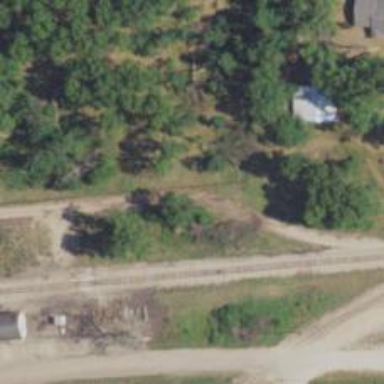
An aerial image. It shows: Abandoned railway with historical significance.